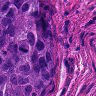
Metastatic tissue present: yes